Question: I'm using a custom font for my webpage. Unfortunately it's not a standard font and its offset is not correct. When I use this font with twitter bootstrap glyphicon together they won't appear in the same line.
How can I move the glyphicon a little lower? Or is there any other good solution for fixing this?
'''
<li><a href="#"><span class="glyphicon glyphicon-log-out"></span> My Text</a></li>
'''

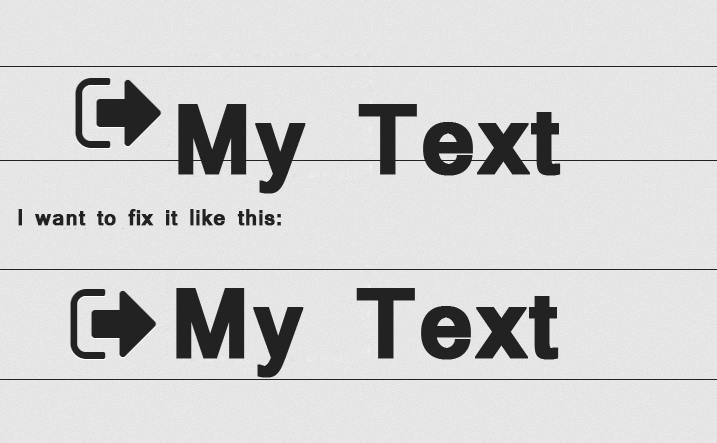
Answer: You can move the position with simple css. Using a relative unit like 'em' should work for all font sizes. You might need to set up more rules and use 'px' for pixel perfect aligning.
'''
.glyphicon {
top: 0.5em;
}
'''
'''
.glyphicon {
top: 0.5em !important;
/* You can omit '!important' if you include your css after the glyphicon css */
}
'''
'''
<link href="//maxcdn.bootstrapcdn.com/bootstrap/3.2.0/css/bootstrap.min.css" rel="stylesheet"/>
<ul>
<li><a href="#"><span class="glyphicon glyphicon-log-out"></span> My Text</a></li>
</ul>
'''